Question: I want to add to my project countdown to expire column. I've created medicine database.
And I'm struggling on the countdown to expire a medicine But it's not showing the correct number of days to expire. The last column. I presented it on image:

My Expire Date function:
'''
public void UpdateCountdown()
{
DateTime d1;
DateTime d2;
for (int i = 0; i < dataGridView1.RowCount - 1; i++)
{
d1 = Convert.ToDateTime(DateTime.Now.ToString("yyyy-MM-dd")); // date now
d2 = Convert.ToDateTime(dataGridView1.Rows[i].Cells[5].Value); // expiry date column
TimeSpan ts = d2- d1;
dataGridView1.Rows[i].Cells[9].Value = ts.Days;
string Query3 = "Update Medicine set DaysLeft ='" + ts.Days + "'" + " where rowid ='" + dataGridView1.Rows[i].Cells[0].Value + "'";
ExcecuteQuery(Query3);
LoadData();
}
}
'''
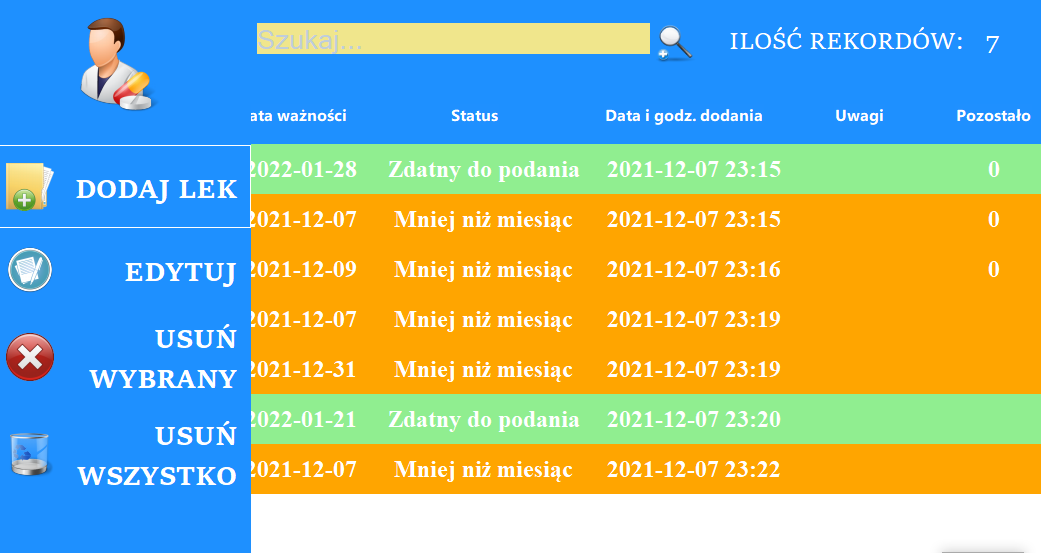
Answer: Consider using <URL> SO answer which is done as per below.
<URL>
'''
public class DateHelper
{
public static string CalculateExpirationTime(DateTime expiryDate)
{
var currentDate = DateTime.Now;
var dateDifference = (expiryDate - currentDate);
if (dateDifference.Days >= 1)
return $"{ dateDifference.Days } day(s) remained";
else if (dateDifference.Hours >= 1)
return $"{ dateDifference.Hours } hour(s) remained";
else if (dateDifference.Minutes >= 1)
return $"{ dateDifference.Minutes } minute(s) remained";
else if (dateDifference.TotalSeconds >= 1)
return $"{ dateDifference.Seconds } second(s) remained";
return "Expired!";
}
}
'''
Form code where in this case the button code outputs to Visual Studio's output window.
'''
public partial class Form1 : Form
{
public Form1()
{
InitializeComponent();
}
private readonly BindingSource _bindingSource = new BindingSource();
private void Form1_Load(object sender, EventArgs e)
{
var table = new DataTable();
table.Columns.Add("NameColumn", typeof(string));
table.Columns.Add("DateColumn", typeof(DateTime));
table.Columns.Add("ExpireColumn", typeof(string));
table.Rows.Add("Jane", new DateTime(2021,12,1));
table.Rows.Add("Mike", new DateTime(2021,12,10));
table.Rows.Add("Karen", new DateTime(2021,12,23));
table.Rows.Add("Anne", new DateTime(2022,1,1));
for (int rowIndex = 0; rowIndex < table.Rows.Count; rowIndex++)
{
table.Rows[rowIndex].SetField("ExpireColumn",
DateHelper.CalculateExpirationTime(
table.Rows[rowIndex].Field<DateTime>("DateColumn")));
}
_bindingSource.DataSource = table;
dataGridView1.DataSource = _bindingSource;
}
private void IterateButton_Click(object sender, EventArgs e)
{
DataTable table = (DataTable)_bindingSource.DataSource;
for (int rowIndex = 0; rowIndex < table.Rows.Count; rowIndex++)
{
Console.WriteLine(table.Rows[rowIndex]["ExpireColumn"]);
}
}
}
'''